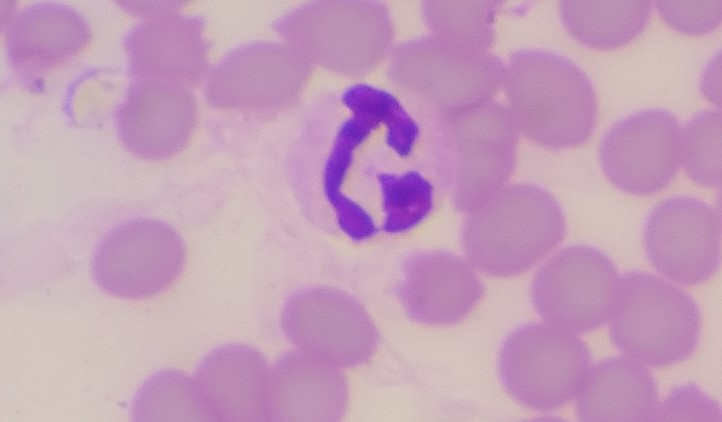
White blood cell type: Neutrophil